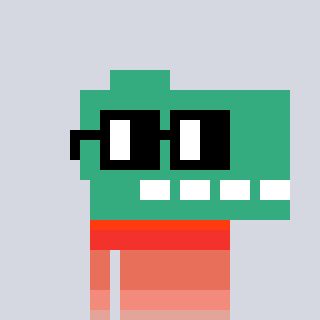
a pixel art character with square black glasses, a dino-shaped head and a orange-colored body on a cool background